Field crop: tomato
Growth stage: 2
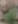
Species: solanum